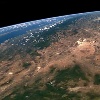
Label: land